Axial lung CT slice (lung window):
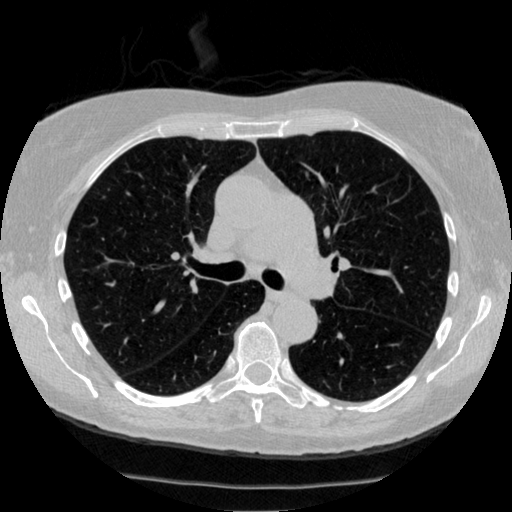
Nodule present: no